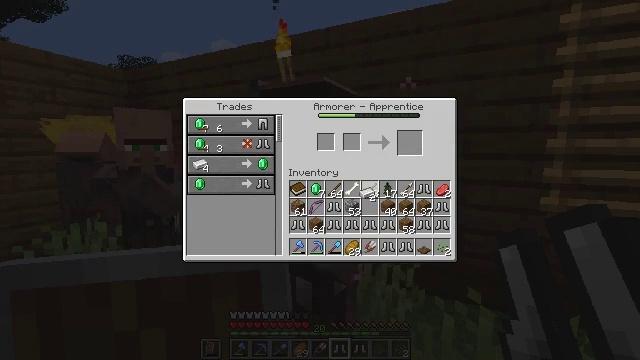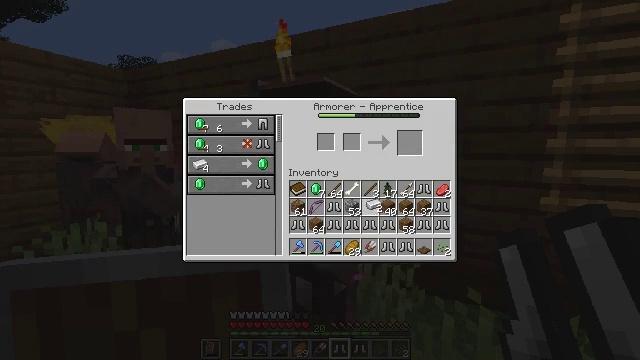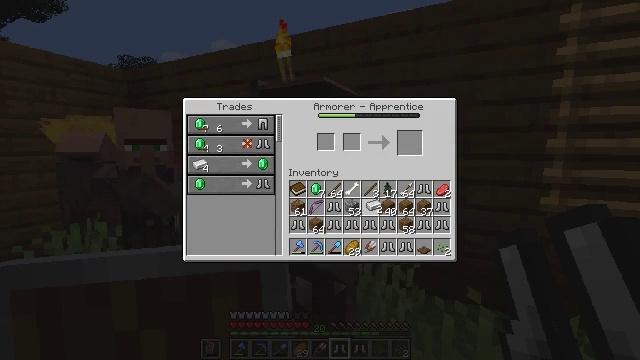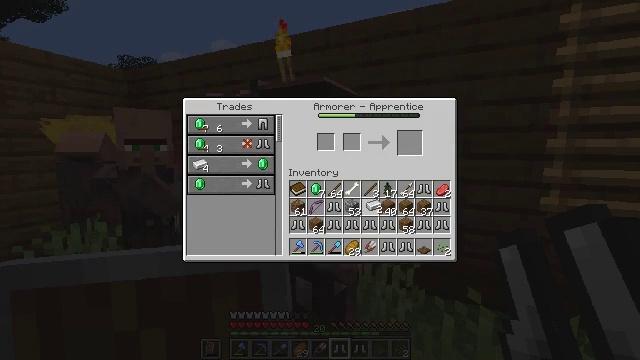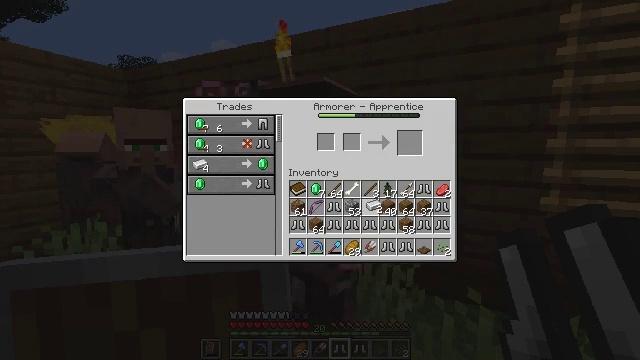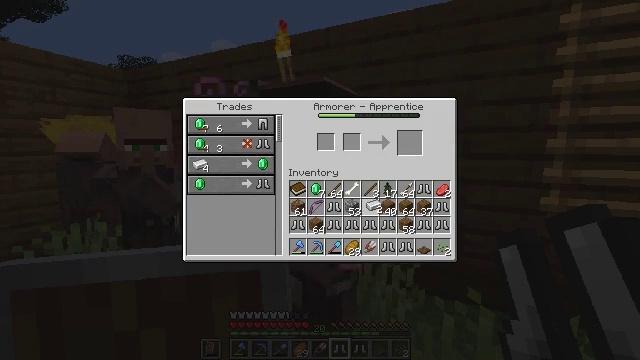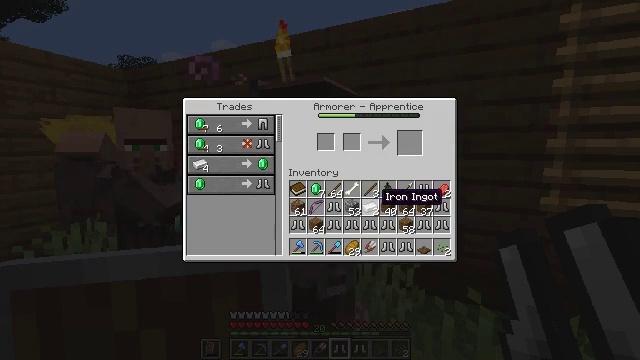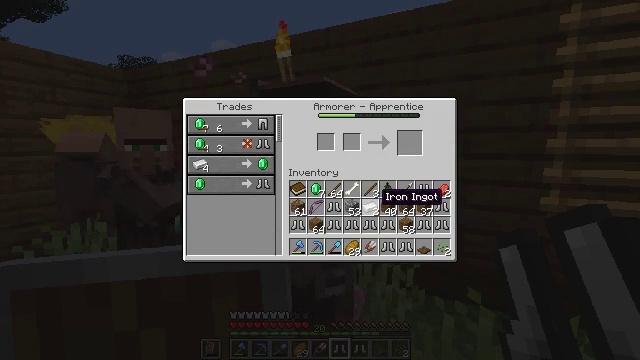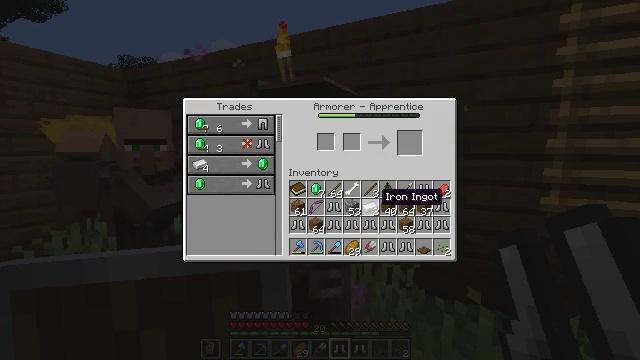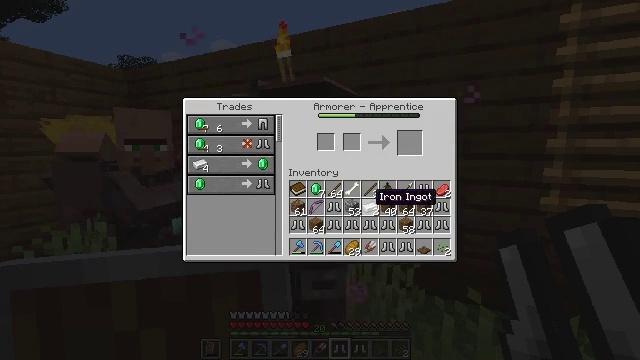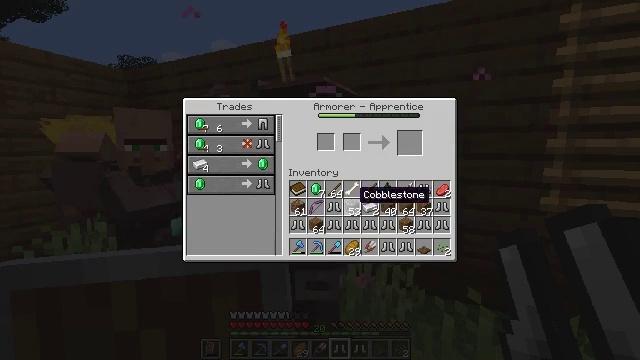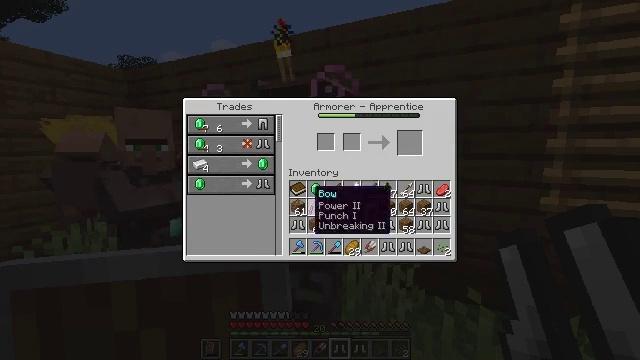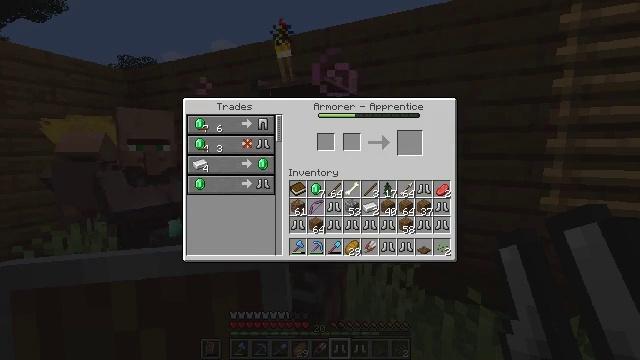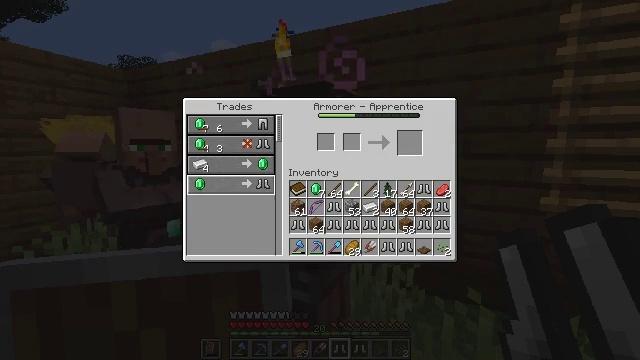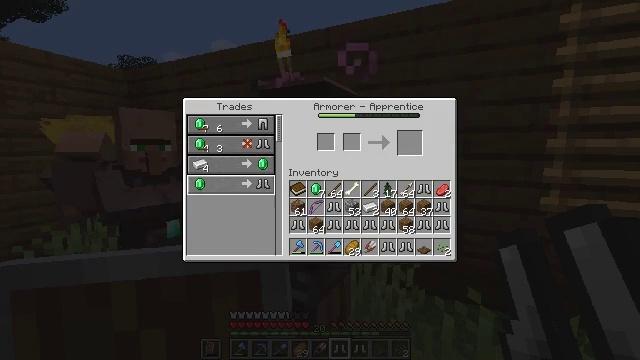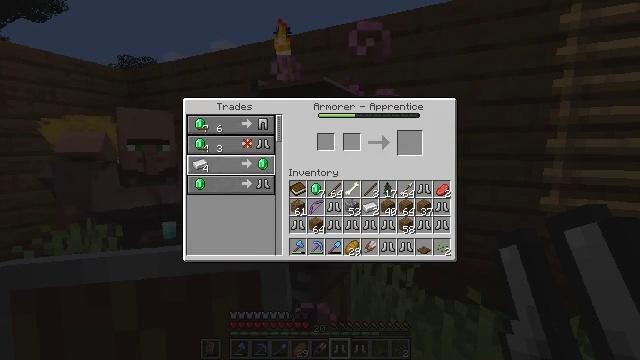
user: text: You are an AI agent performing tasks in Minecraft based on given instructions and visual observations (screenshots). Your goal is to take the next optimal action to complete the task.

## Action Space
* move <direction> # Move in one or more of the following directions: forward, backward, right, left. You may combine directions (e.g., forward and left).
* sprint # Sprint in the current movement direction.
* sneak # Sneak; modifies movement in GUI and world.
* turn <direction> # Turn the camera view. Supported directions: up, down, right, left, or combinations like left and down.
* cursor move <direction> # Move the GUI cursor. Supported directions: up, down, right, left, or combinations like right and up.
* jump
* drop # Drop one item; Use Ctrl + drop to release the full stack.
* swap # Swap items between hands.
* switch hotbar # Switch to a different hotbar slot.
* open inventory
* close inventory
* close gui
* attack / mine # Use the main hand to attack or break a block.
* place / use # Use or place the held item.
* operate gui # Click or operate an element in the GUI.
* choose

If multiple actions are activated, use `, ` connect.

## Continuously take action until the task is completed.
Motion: motion action
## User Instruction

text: Drop a pair of iron boots.
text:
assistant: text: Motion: cursor move right and down
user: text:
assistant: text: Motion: no_op
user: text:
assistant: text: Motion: operate gui
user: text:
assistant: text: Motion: operate gui
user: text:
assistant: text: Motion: operate gui
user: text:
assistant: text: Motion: no_op
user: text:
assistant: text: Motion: no_op
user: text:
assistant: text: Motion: no_op
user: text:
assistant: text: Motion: no_op
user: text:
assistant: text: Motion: cursor move left
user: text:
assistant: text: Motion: cursor move left
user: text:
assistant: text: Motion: cursor move left and up
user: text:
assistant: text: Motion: cursor move left and up
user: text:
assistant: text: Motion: cursor move left
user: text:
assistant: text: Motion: no_op
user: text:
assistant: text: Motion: no_op
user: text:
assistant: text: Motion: no_op
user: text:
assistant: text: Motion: cursor move down
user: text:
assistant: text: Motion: no_op
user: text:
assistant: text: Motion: no_op
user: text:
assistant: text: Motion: no_op
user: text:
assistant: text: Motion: operate gui
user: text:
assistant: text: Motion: operate gui
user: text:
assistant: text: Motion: operate gui
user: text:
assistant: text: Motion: no_op
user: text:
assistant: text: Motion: no_op
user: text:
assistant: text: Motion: no_op
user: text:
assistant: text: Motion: no_op
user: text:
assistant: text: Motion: no_op
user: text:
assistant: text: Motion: cursor move right